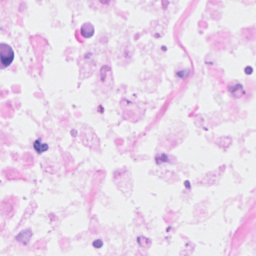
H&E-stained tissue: Breast